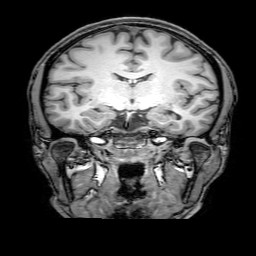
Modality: T1w
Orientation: sagittal
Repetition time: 0.00828 s
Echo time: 0.00388 s